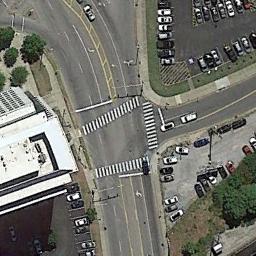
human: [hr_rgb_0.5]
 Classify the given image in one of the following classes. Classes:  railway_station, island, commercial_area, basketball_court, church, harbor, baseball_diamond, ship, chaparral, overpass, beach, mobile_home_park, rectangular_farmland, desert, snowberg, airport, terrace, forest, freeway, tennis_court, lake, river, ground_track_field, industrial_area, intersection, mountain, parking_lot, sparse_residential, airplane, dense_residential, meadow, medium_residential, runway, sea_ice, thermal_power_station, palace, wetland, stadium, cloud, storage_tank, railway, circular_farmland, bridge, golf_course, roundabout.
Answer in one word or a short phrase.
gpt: intersection